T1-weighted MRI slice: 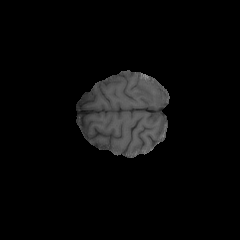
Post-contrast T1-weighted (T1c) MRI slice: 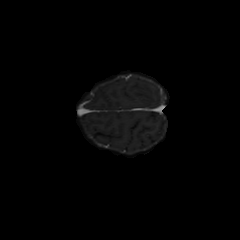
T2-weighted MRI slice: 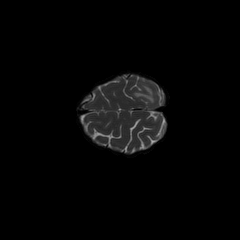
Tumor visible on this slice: yes